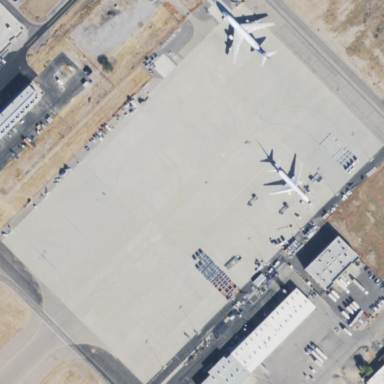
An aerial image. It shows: Apron at the airport.